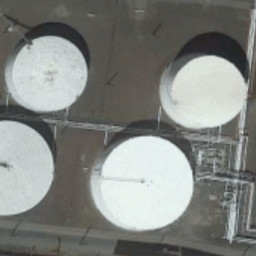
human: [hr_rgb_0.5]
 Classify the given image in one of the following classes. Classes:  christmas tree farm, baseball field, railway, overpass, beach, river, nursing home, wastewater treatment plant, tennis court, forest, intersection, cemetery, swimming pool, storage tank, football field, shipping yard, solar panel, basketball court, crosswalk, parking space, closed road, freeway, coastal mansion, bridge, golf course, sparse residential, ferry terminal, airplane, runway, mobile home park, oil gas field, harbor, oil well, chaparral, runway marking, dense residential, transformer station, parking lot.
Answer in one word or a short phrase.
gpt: storage tank